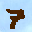
Label: 7